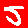
Digit: 5